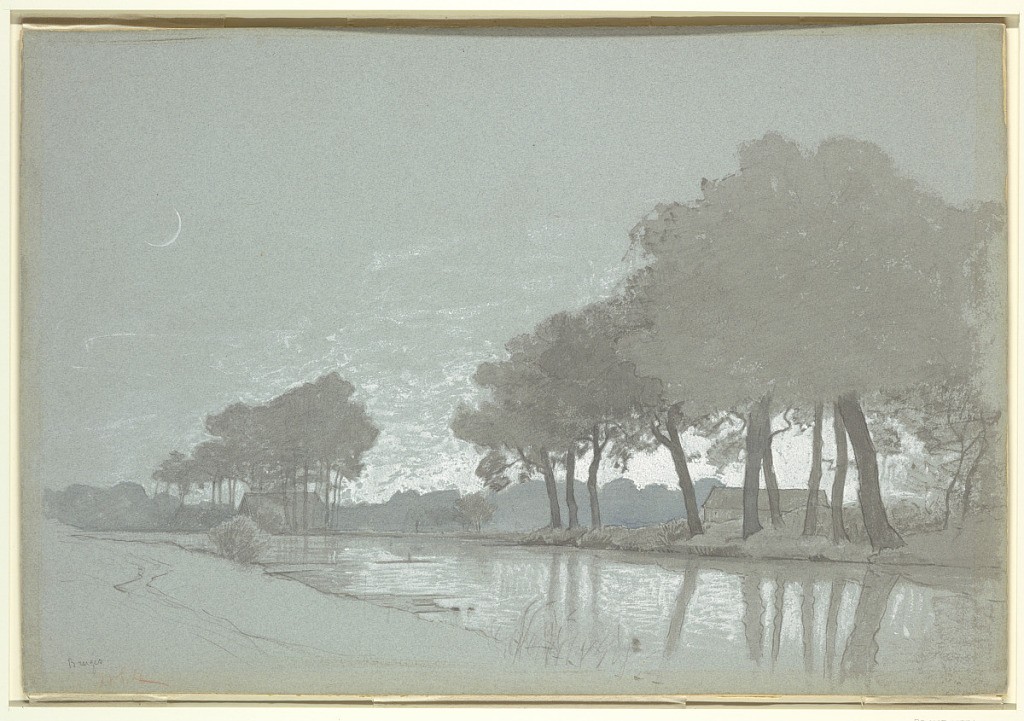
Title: Canal Scene Near Bruges, Belgium
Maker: William Stanley Haseltine, American, 1835–1900
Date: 1875–80
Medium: Point of brush, gray, blue-gray, and black washes, white gouache, graphite, possibly charcoal on blue-gray wove paper, laid down on illustration board.
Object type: Drawing
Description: View of canal cutting through flat farmland from right foreground, to left middleground, to right distance. Tall trees border edge of canal, their foliage screens two farmhouses. The moon is high in sky.